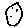
Label: moon